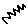
Label: zigzag